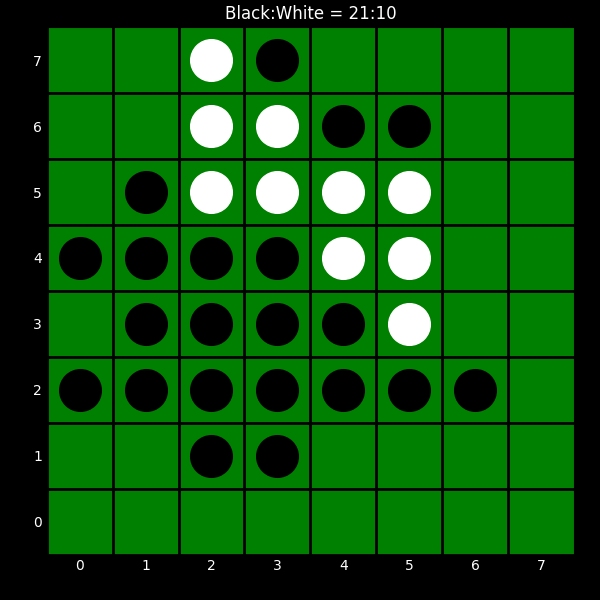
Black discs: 21
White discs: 10